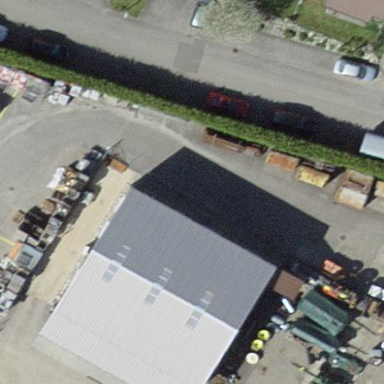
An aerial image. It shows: Industrial building.